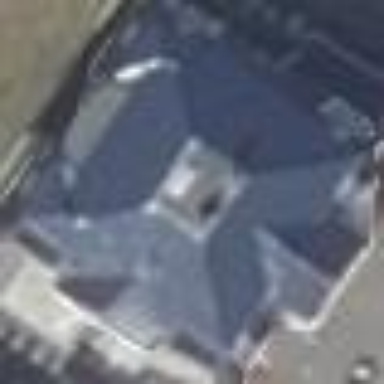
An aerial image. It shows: Detached building with roof shaped like quadruple saltbox.